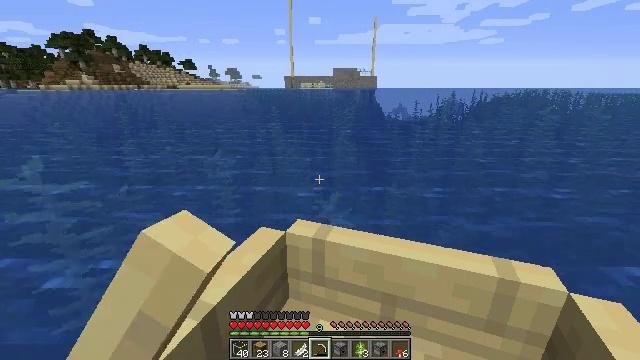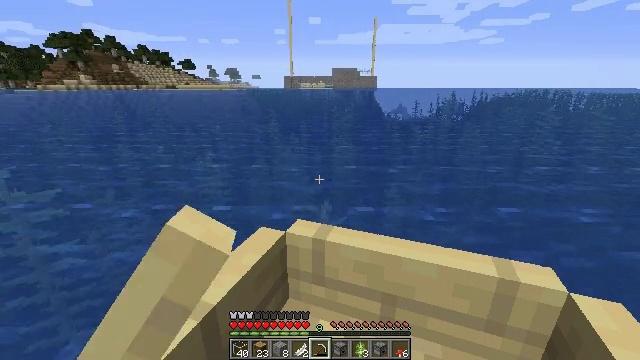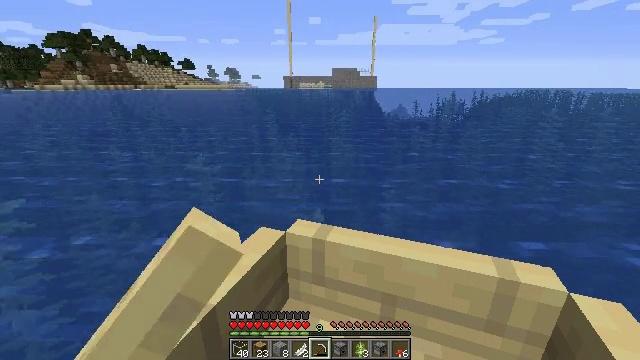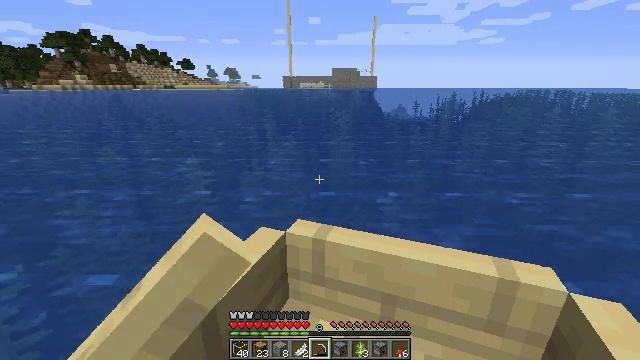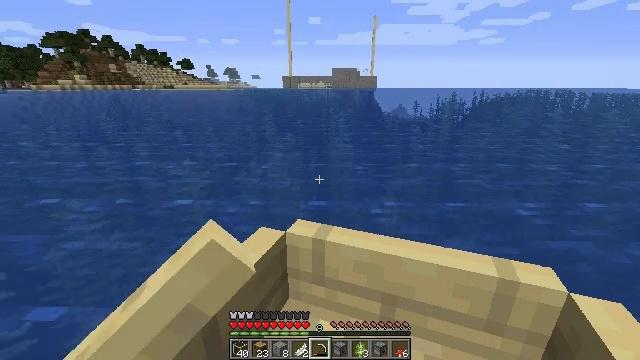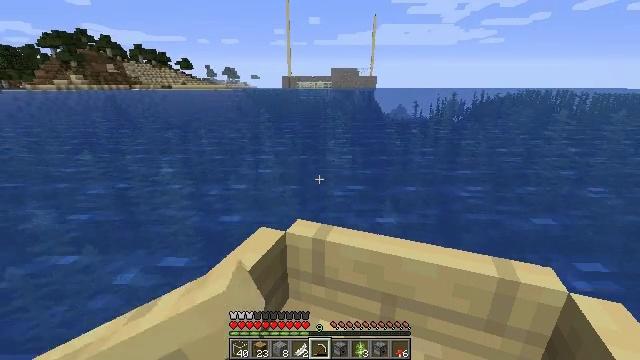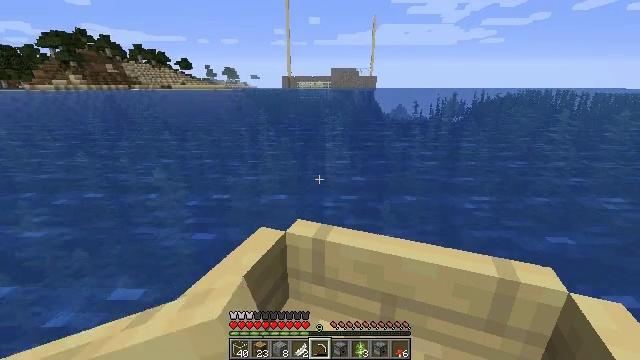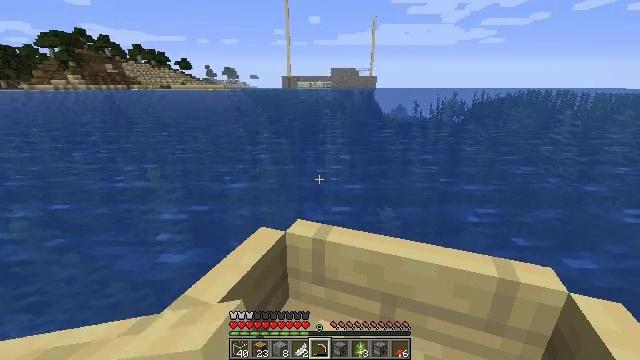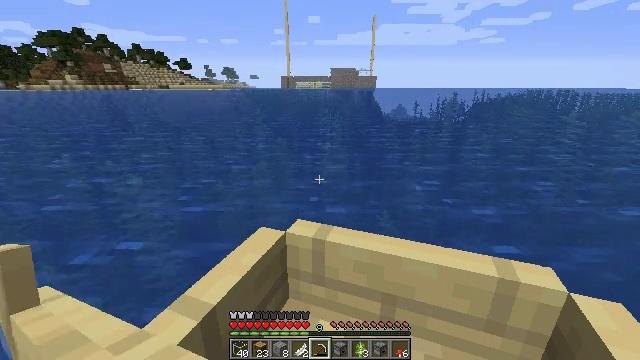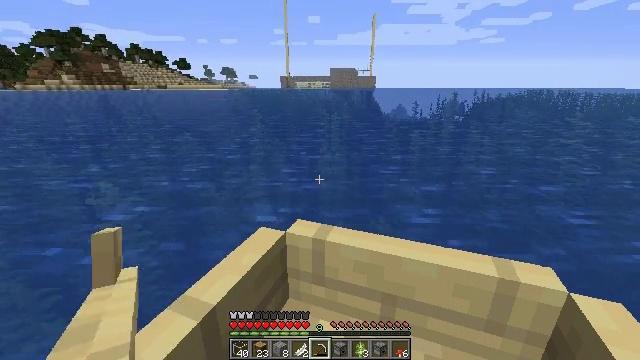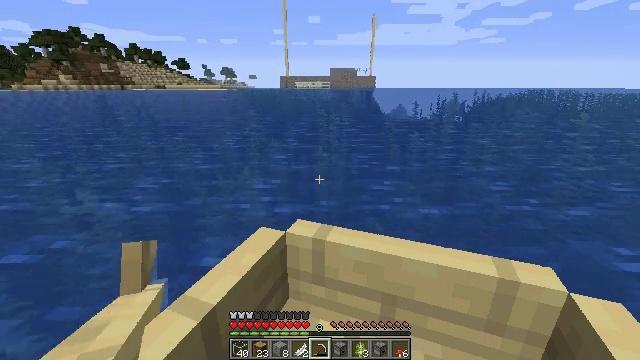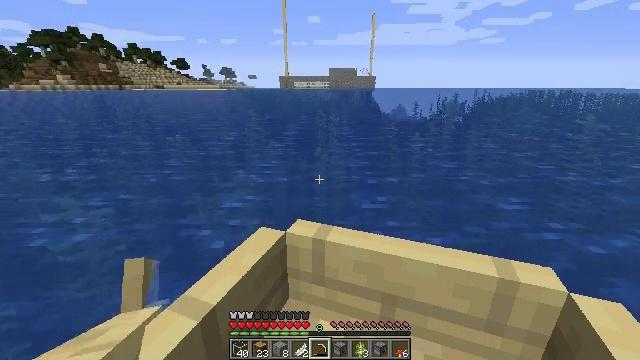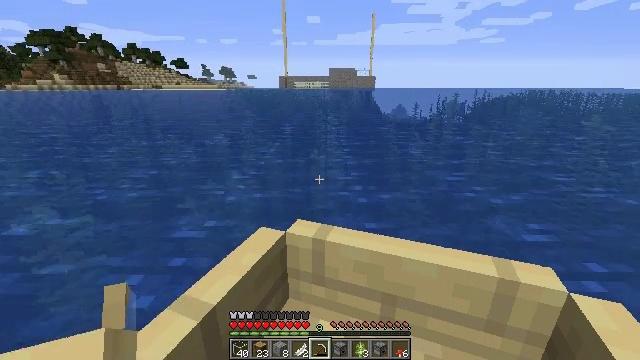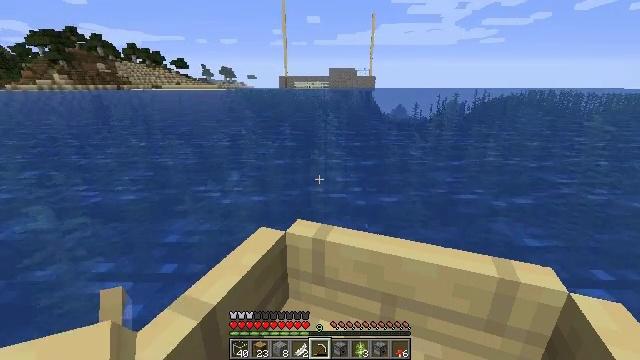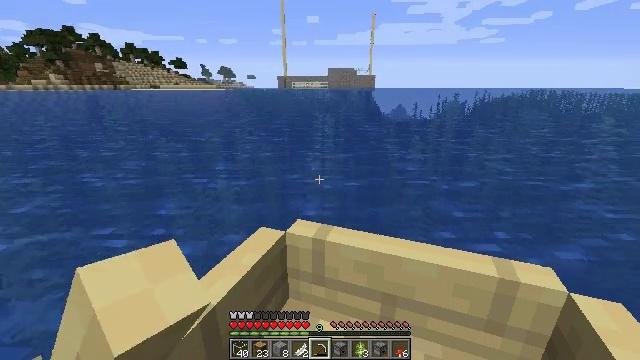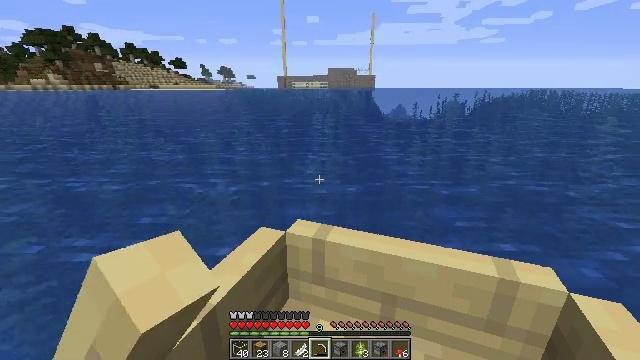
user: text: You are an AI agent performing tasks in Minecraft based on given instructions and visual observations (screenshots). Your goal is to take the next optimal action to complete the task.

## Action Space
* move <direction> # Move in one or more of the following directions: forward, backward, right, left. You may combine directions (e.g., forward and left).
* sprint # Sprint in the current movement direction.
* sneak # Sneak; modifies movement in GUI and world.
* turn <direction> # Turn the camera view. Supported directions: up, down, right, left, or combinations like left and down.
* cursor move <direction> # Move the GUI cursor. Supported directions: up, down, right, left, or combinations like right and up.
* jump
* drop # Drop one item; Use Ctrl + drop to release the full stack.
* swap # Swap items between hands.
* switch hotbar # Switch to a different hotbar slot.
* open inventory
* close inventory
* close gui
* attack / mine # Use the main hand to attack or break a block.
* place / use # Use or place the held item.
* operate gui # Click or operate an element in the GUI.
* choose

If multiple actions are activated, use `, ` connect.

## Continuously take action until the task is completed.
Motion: motion action
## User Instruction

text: Break the granite stairs to recycle them.
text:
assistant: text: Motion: move forward
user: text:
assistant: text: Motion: move forward
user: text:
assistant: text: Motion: move forward
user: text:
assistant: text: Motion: move forward
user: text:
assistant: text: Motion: move forward
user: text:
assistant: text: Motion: move forward
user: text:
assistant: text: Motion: move forward
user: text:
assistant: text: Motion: move forward
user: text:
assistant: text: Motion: move forward
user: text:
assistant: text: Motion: move forward
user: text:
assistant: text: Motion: move forward
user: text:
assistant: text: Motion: move forward
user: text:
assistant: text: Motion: move forward
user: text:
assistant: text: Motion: move forward
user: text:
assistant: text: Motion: move forward
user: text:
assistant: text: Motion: move forward
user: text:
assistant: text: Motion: move forward
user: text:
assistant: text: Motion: move forward
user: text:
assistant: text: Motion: move forward
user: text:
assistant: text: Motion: move forward
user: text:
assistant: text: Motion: move forward
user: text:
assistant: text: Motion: move forward
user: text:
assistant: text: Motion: move forward
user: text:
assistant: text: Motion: move forward
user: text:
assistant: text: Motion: move forward
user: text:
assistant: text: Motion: move forward
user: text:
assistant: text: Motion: move forward
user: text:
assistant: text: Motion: move forward
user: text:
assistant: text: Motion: move forward
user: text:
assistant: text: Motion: move forward